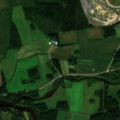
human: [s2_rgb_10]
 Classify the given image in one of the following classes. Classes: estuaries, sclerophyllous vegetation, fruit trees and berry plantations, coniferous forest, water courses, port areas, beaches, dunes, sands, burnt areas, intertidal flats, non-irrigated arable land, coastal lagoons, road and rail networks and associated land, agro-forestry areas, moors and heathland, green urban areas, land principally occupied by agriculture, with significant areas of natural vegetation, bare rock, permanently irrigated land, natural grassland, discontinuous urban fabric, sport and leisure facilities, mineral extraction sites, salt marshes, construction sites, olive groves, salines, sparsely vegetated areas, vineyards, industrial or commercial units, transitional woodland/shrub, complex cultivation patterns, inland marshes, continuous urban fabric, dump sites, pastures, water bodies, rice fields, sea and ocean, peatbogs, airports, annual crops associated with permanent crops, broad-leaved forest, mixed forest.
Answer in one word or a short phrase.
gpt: sport and leisure facilities, land principally occupied by agriculture, with significant areas of natural vegetation, coniferous forest, mixed forest, water courses